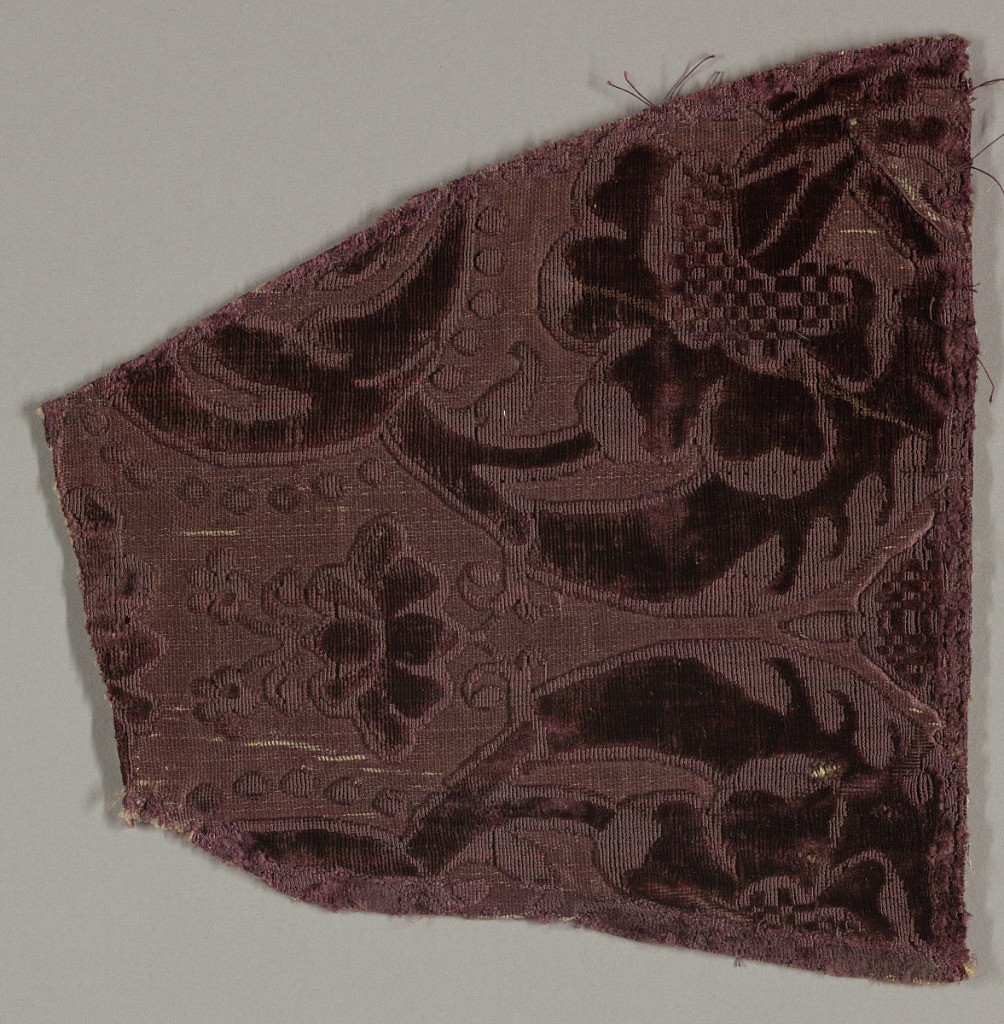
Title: Fragment
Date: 17th century
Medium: silk Technique: cut and uncut supplementary warp pile (velvet) on satin ground
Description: Fragment of deep wine-colored cut and uncut velvet on self-colored satin ground. Large-scale symmetrical floral motif with two large blossoms on curved stems at the bottom of the piece.